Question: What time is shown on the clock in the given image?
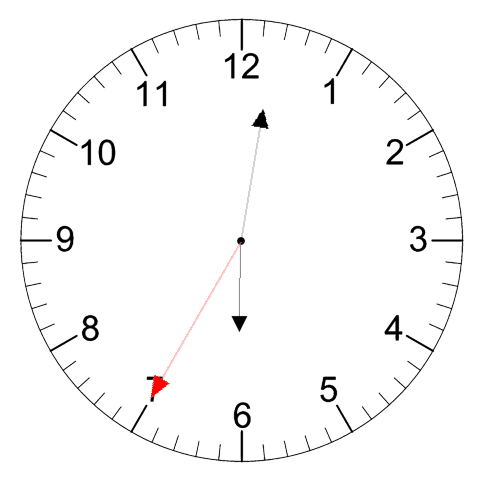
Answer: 06:01:35